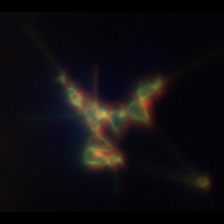
Taxon: Asterionellopsis
Group: Diatoms